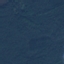
Land use / land cover: Forest